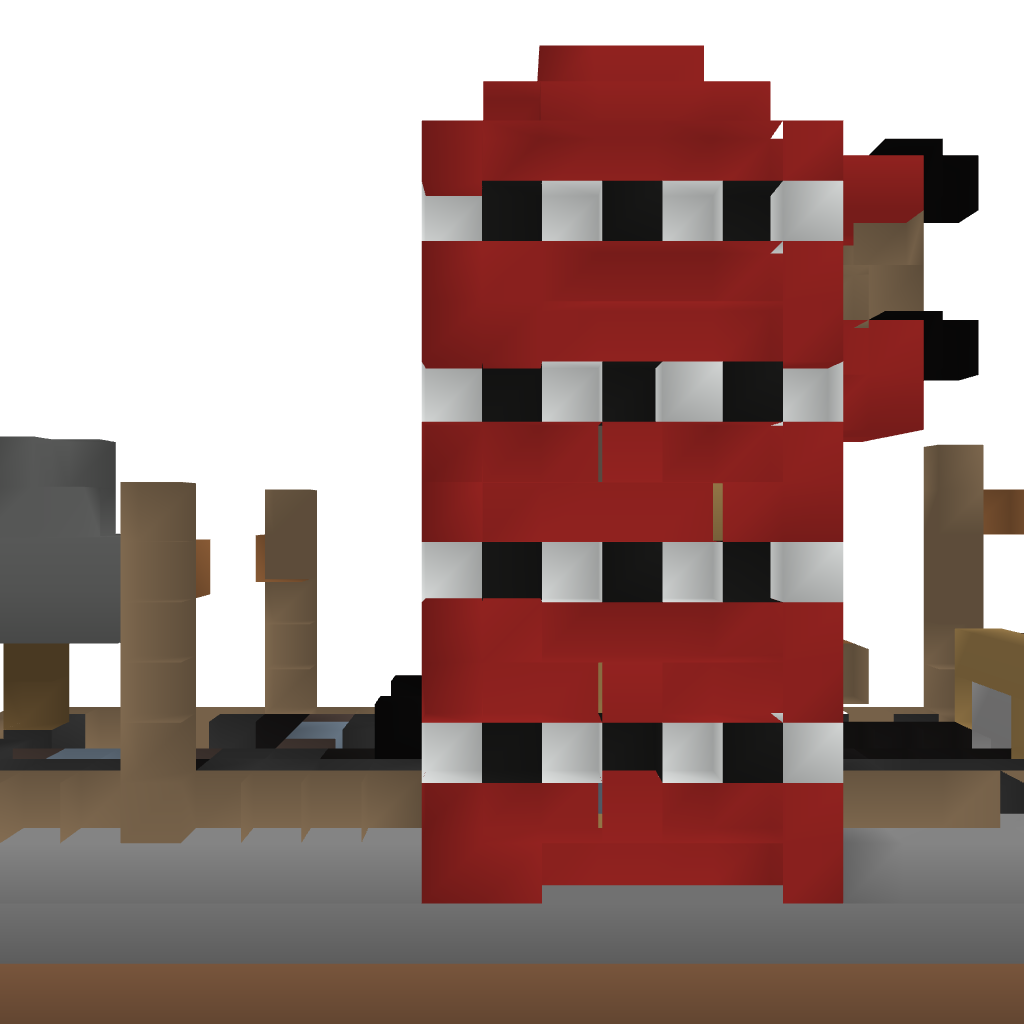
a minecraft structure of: The Minecraft Hotel